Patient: sex M, age 81
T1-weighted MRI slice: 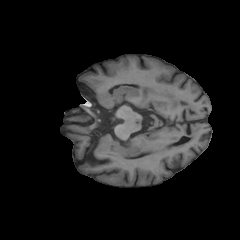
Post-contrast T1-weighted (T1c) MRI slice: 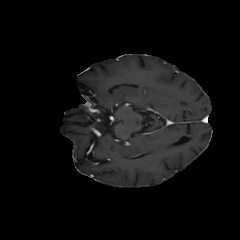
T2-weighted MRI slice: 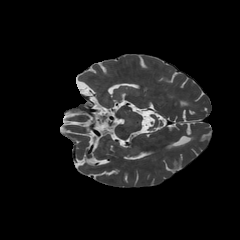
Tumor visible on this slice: no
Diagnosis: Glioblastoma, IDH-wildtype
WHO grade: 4